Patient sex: M
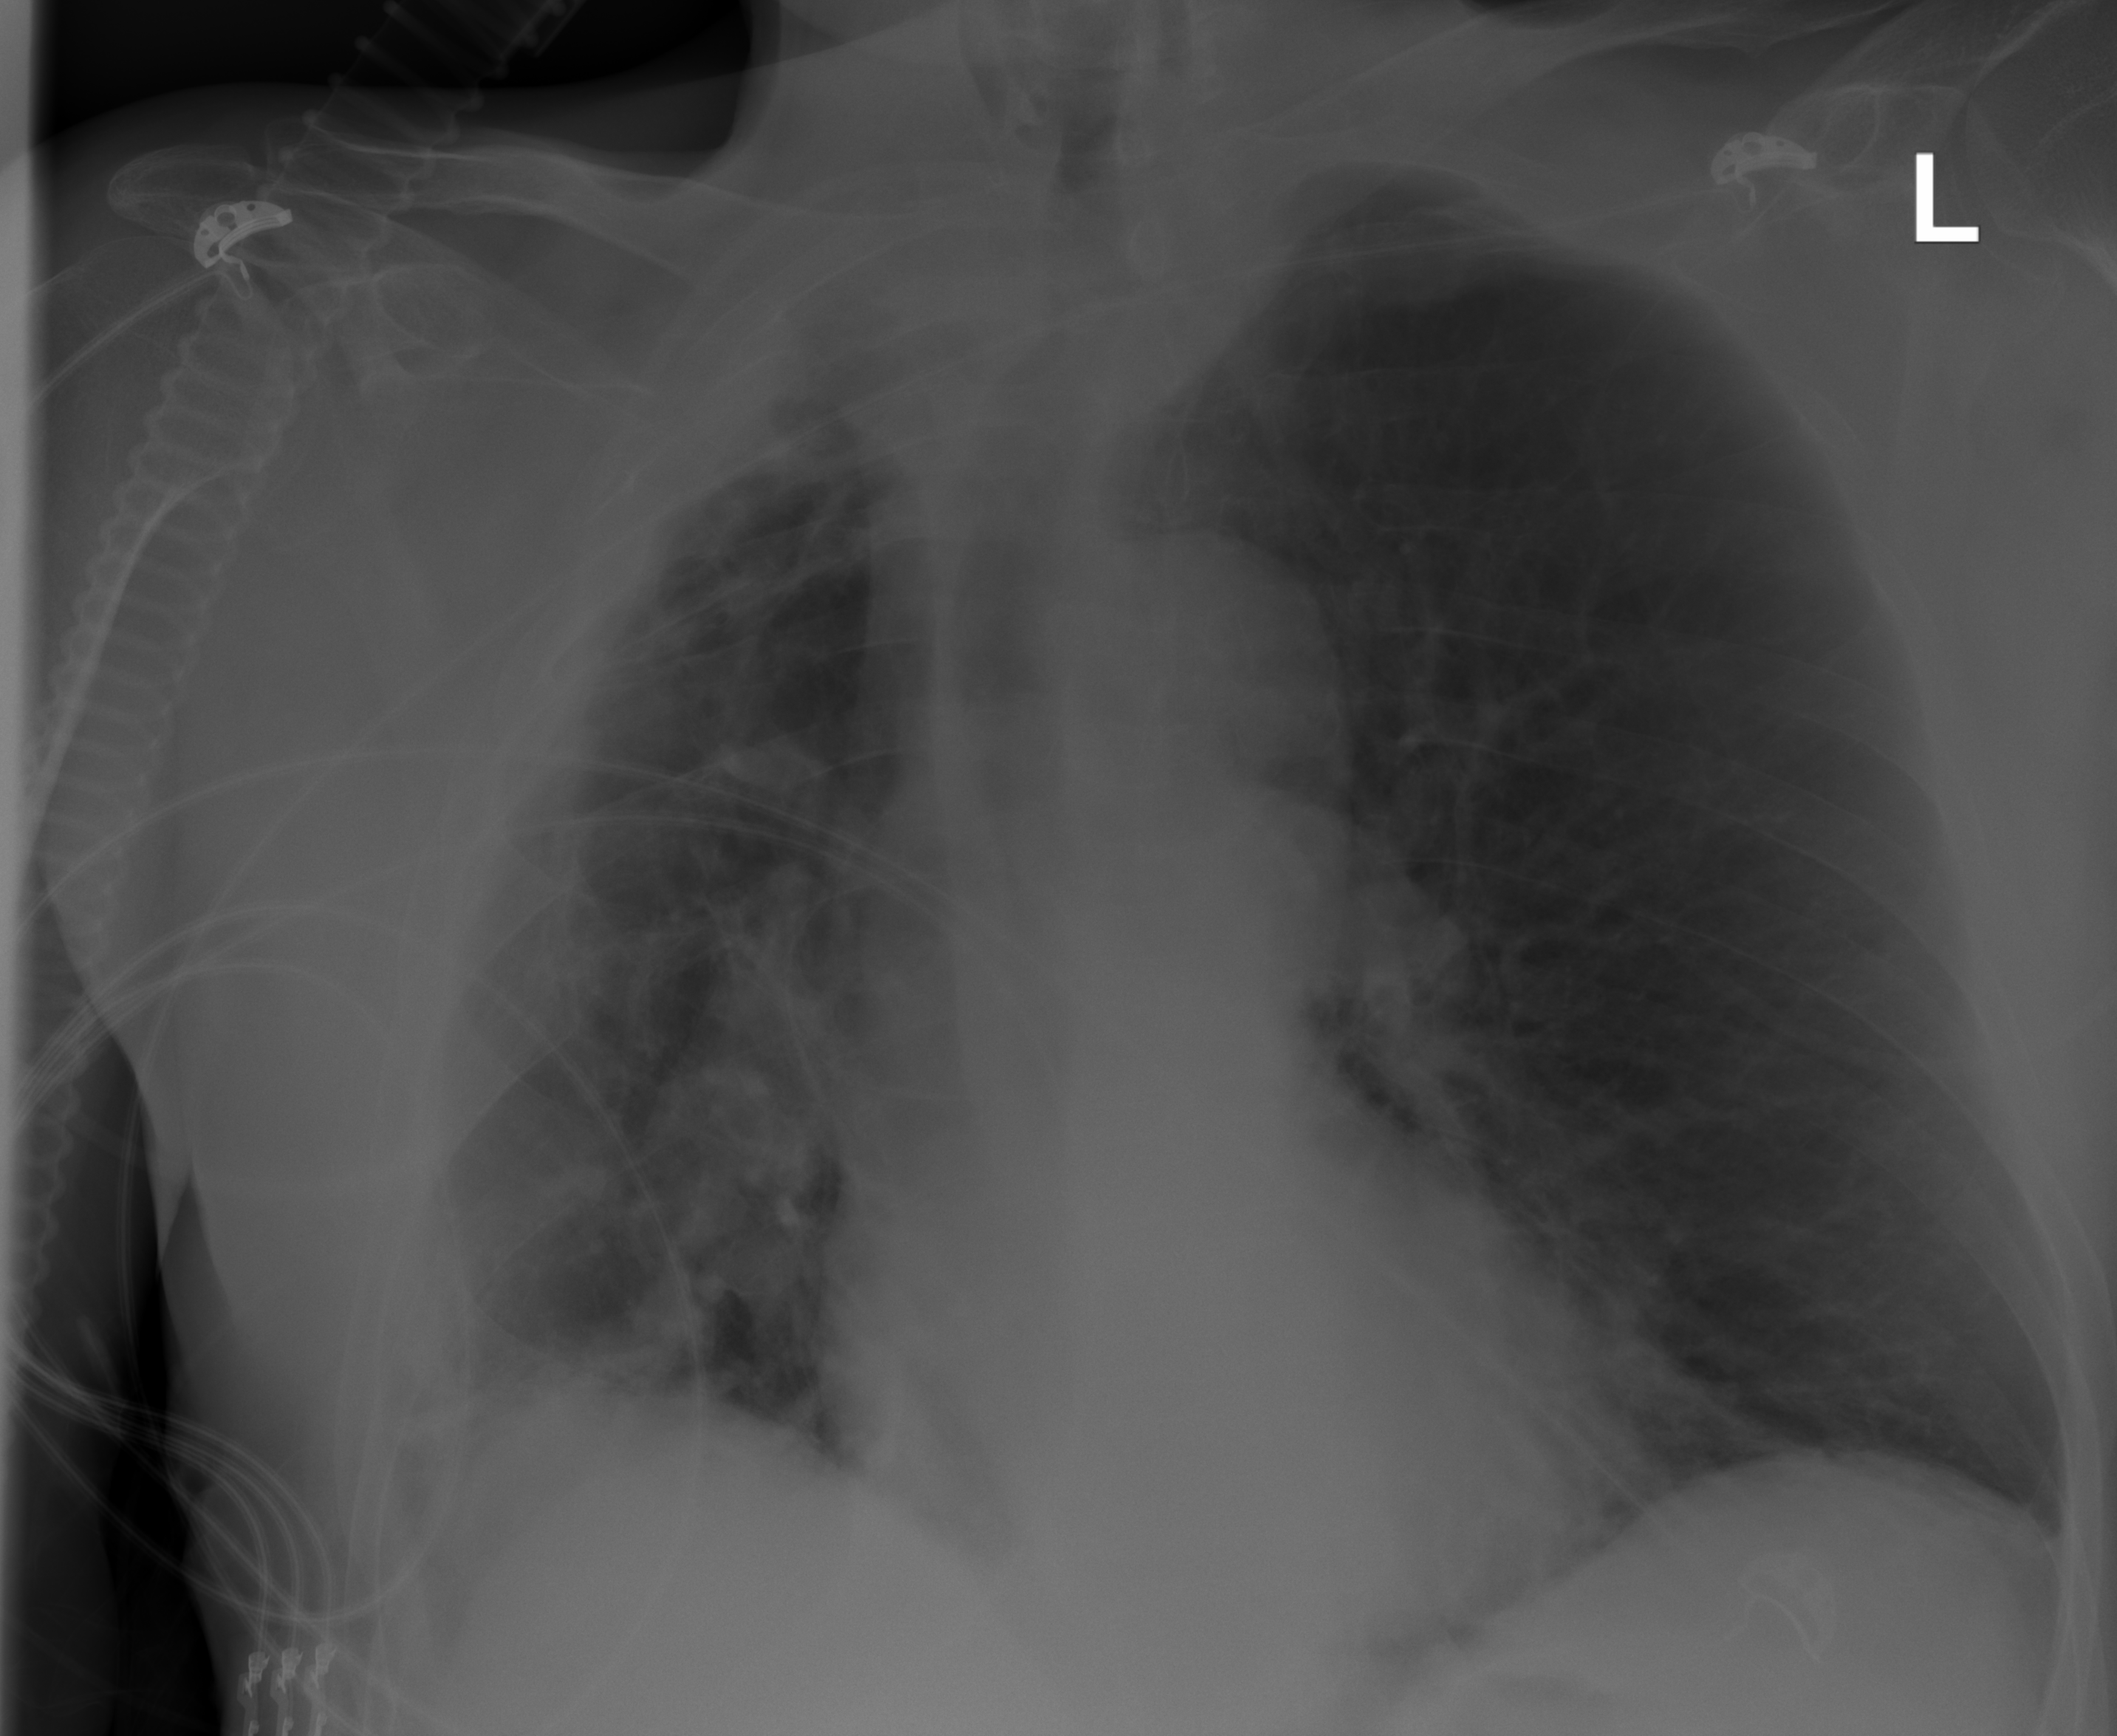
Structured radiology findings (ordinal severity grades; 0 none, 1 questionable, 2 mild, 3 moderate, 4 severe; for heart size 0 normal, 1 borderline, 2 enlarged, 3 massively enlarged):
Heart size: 0
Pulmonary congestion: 0
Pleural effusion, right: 0
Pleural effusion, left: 0
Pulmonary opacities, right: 0
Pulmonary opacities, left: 0
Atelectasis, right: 2
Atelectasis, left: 2